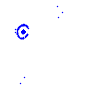
Particle: electron